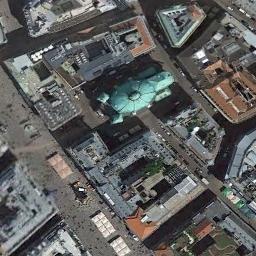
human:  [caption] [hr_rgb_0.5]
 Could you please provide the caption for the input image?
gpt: This is a church  It is made of blue brick .

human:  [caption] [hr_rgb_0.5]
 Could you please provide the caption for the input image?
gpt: A cathedral with a cyan roof  The main house in the middle of the church has a round roof  There are many buildings around the church and roads with many cars .

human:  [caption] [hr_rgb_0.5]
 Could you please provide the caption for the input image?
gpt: The church with a blue circular roof is surrounded by many buildings .

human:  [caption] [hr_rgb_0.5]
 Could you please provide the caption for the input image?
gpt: The church with a green circular pointed tower is surrounded by other buildings .

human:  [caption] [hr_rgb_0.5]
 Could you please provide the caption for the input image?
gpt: There are many buildings near the church .